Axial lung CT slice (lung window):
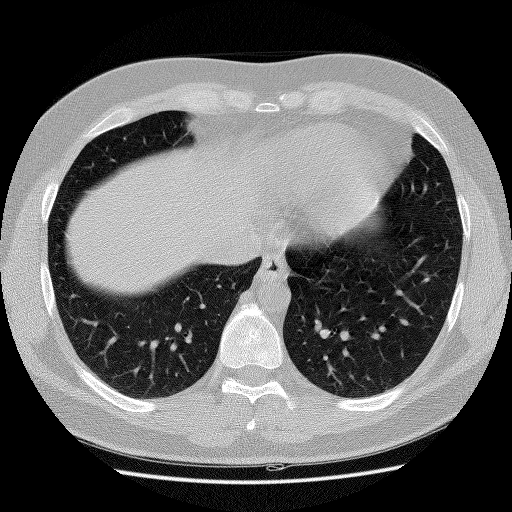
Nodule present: no